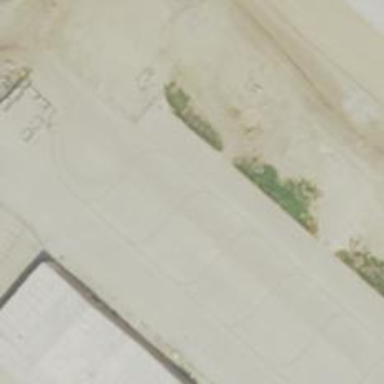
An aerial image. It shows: Image of taxiway at airport.